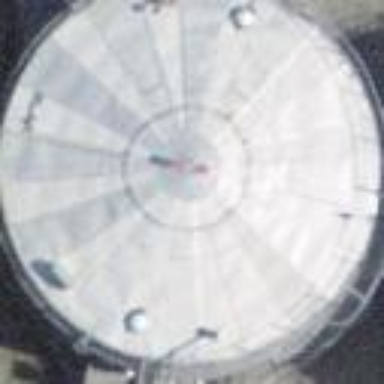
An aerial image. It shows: Storage tank created as man-made structure.